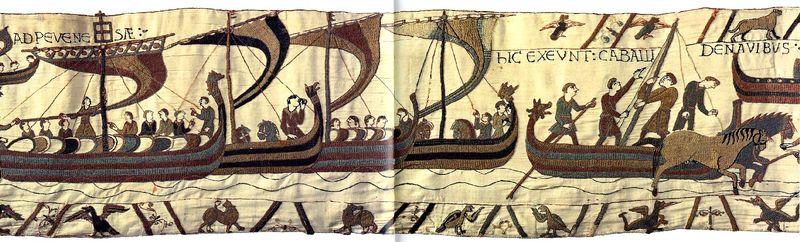
Titel: Teppich von Bayeux
Institution: Bayeux, Städtisches Museum
Schlagwörter: adler, blau, flügel, kopf, mann, meer, vogel, wasser, fluss, gelb, grün, menschen, braun, köpfe, männer, schwarz, rot, tier, tiere, tuch, beige, teppich, leinen, vögel, kanal, stickerei, stoff, personen, england, boote, pferd, pferde, ruder, schiff, schiffe, schrift, segel, segelschiffe, wellen, mast, enten, ziehen, masten, krieg, wehen, wandteppich, handarbeit, ruderer, rudern, inschrift, streifen, zeigen, ozean, segeln, text, mittelalter, eroberung, krieger, tapisserie, kreuzzüge, löwe, flotte, stickereien, teppisch, drachen, wikinger, wilhelm, latein, schilde, tiger, bot, galeere, einmarsch, narrativ, invasion, webarbeit, frankeich, normandie, galeeren, vikinger, n, bayeux, soldten, teppich von bayeux, normannen, galionen, drachenboote, wilhelm der eroberer, 1066